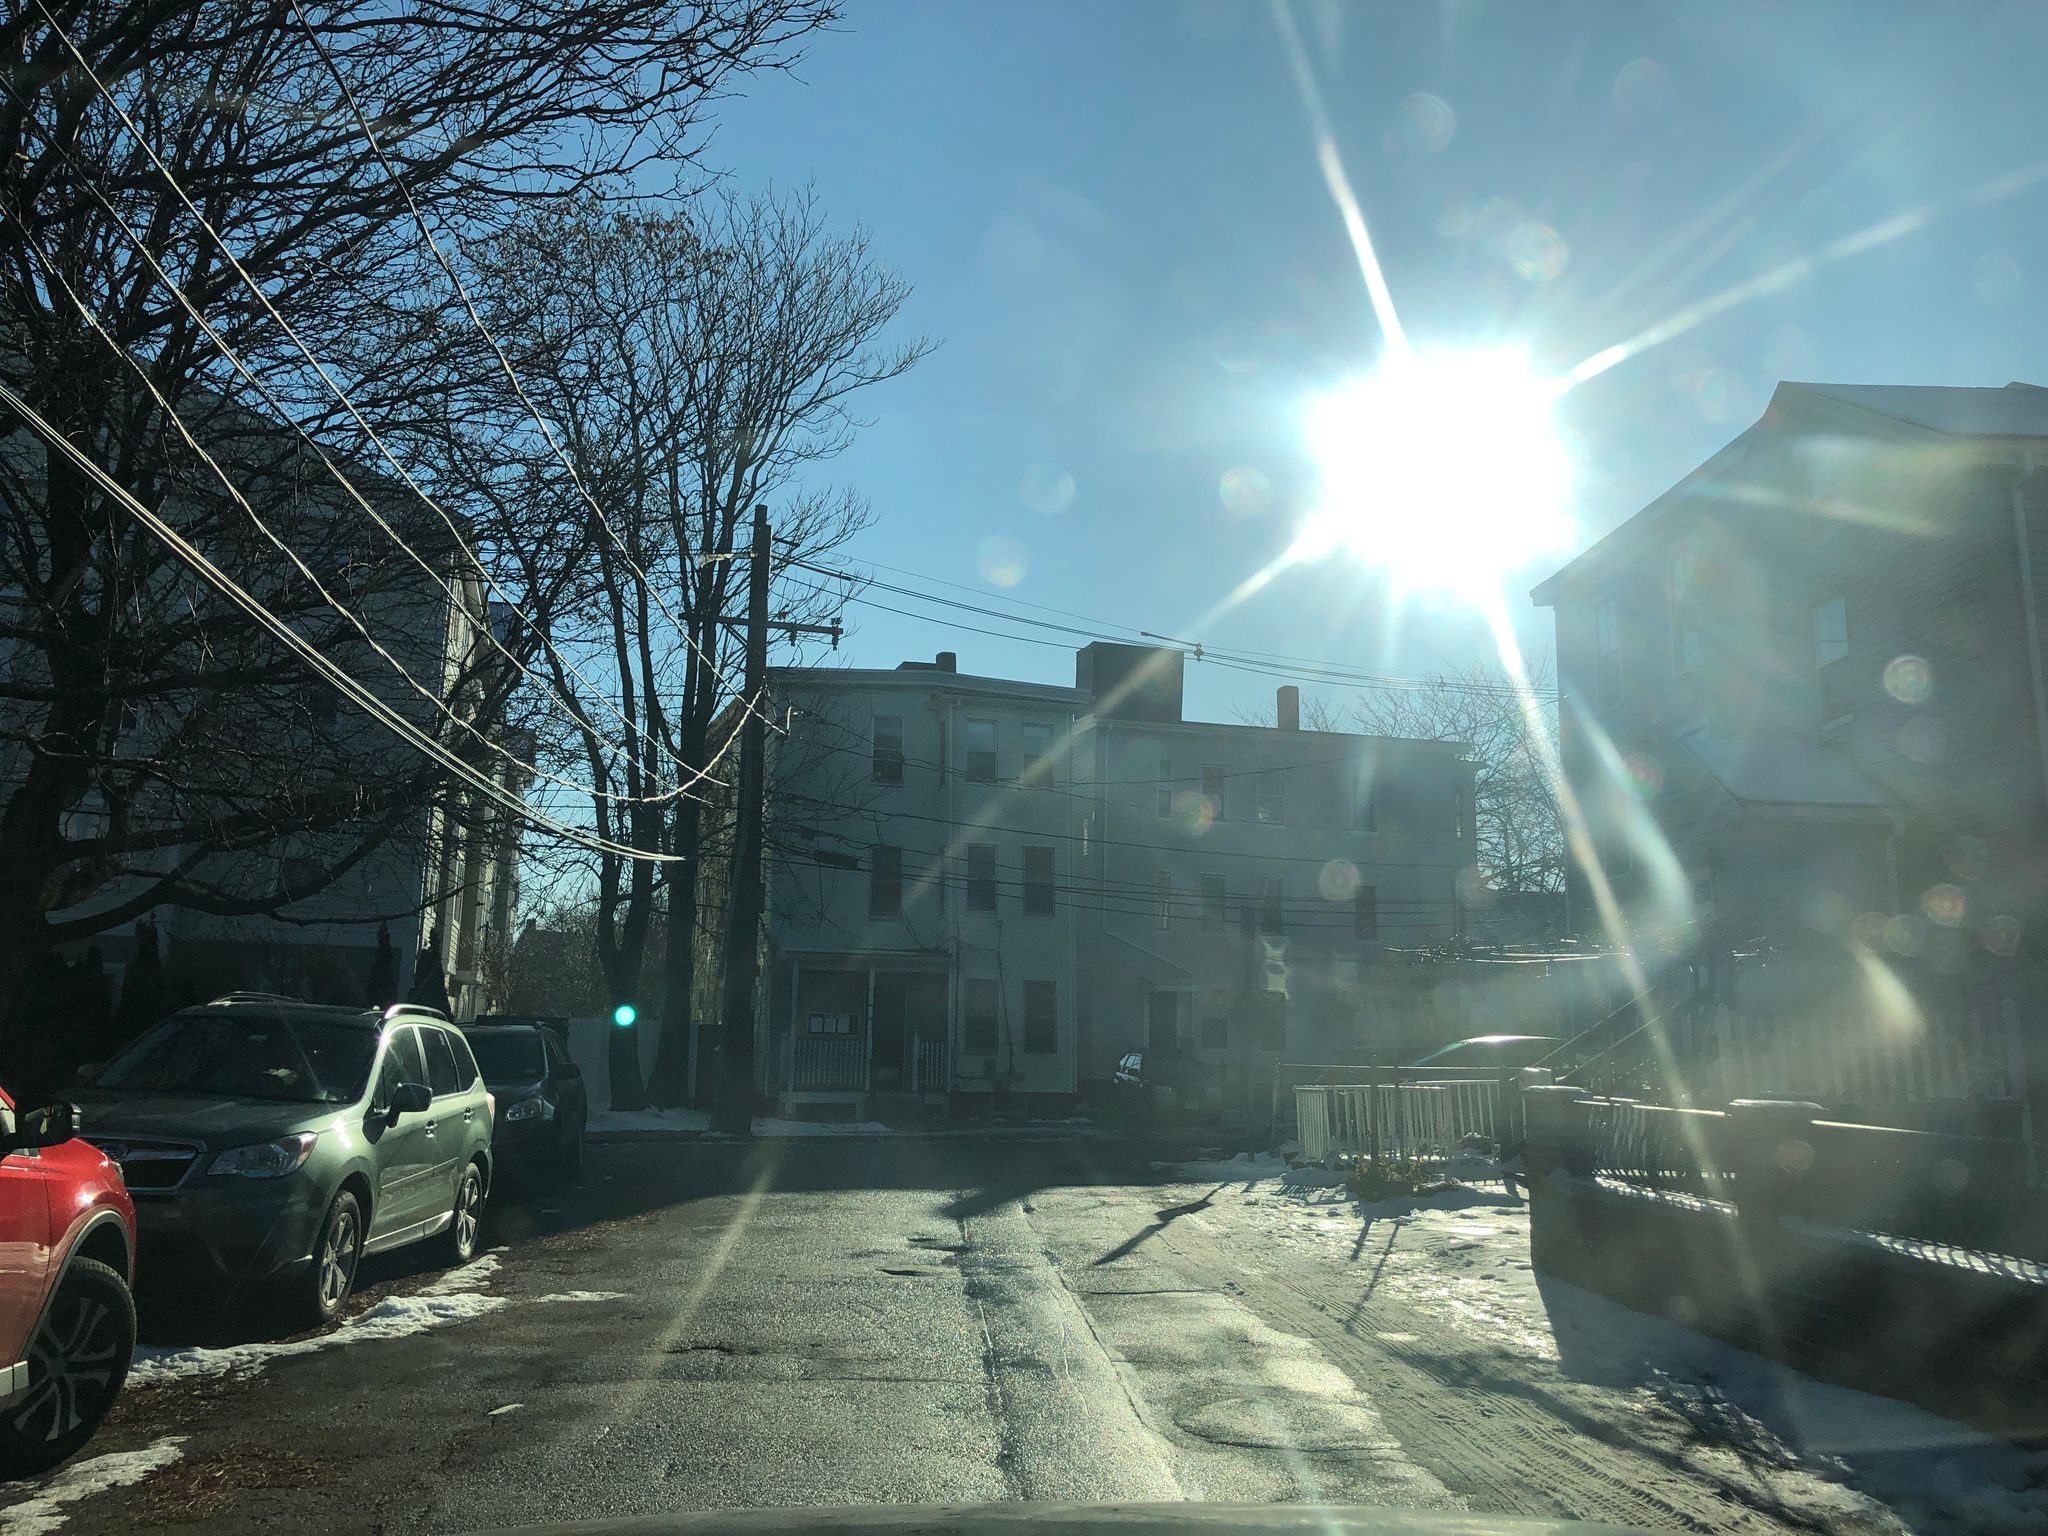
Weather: snowy
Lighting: day
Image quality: good
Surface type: driving surface
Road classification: residential, footway
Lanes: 2
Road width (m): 7.3
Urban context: urban centre
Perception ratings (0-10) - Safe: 4.18, Lively: 7.35, Beautiful: 6, Boring: 7.31, Depressing: 4.33, Wealthy: 4.84